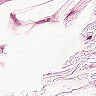
Metastatic tissue present: no